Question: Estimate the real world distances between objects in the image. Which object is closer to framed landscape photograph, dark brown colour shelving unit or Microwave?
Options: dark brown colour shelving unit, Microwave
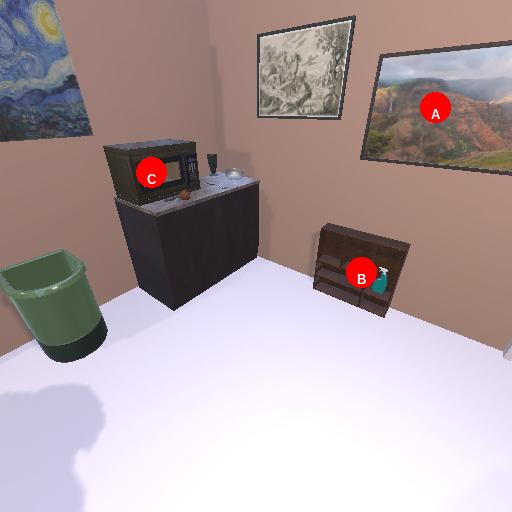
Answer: dark brown colour shelving unit